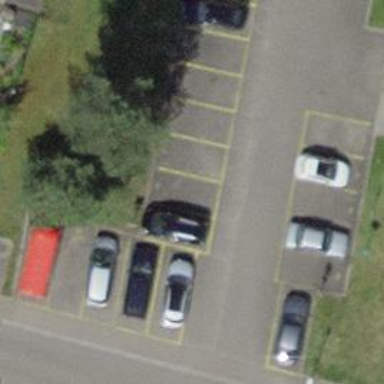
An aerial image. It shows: Parking area with surface.